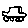
Label: car